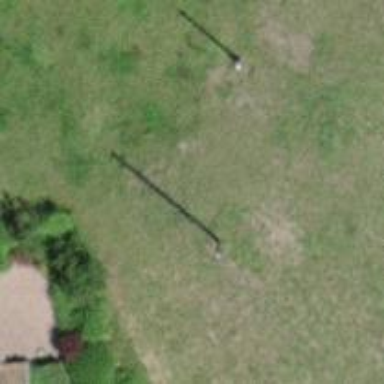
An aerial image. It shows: Power pole.